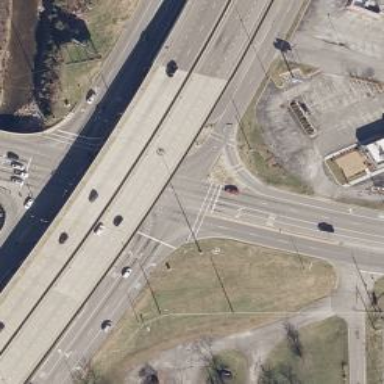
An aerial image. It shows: Trunk link road with asphalt surface.